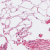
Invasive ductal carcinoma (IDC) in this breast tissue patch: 0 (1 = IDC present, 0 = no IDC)